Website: bh-photo
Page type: order-tracking
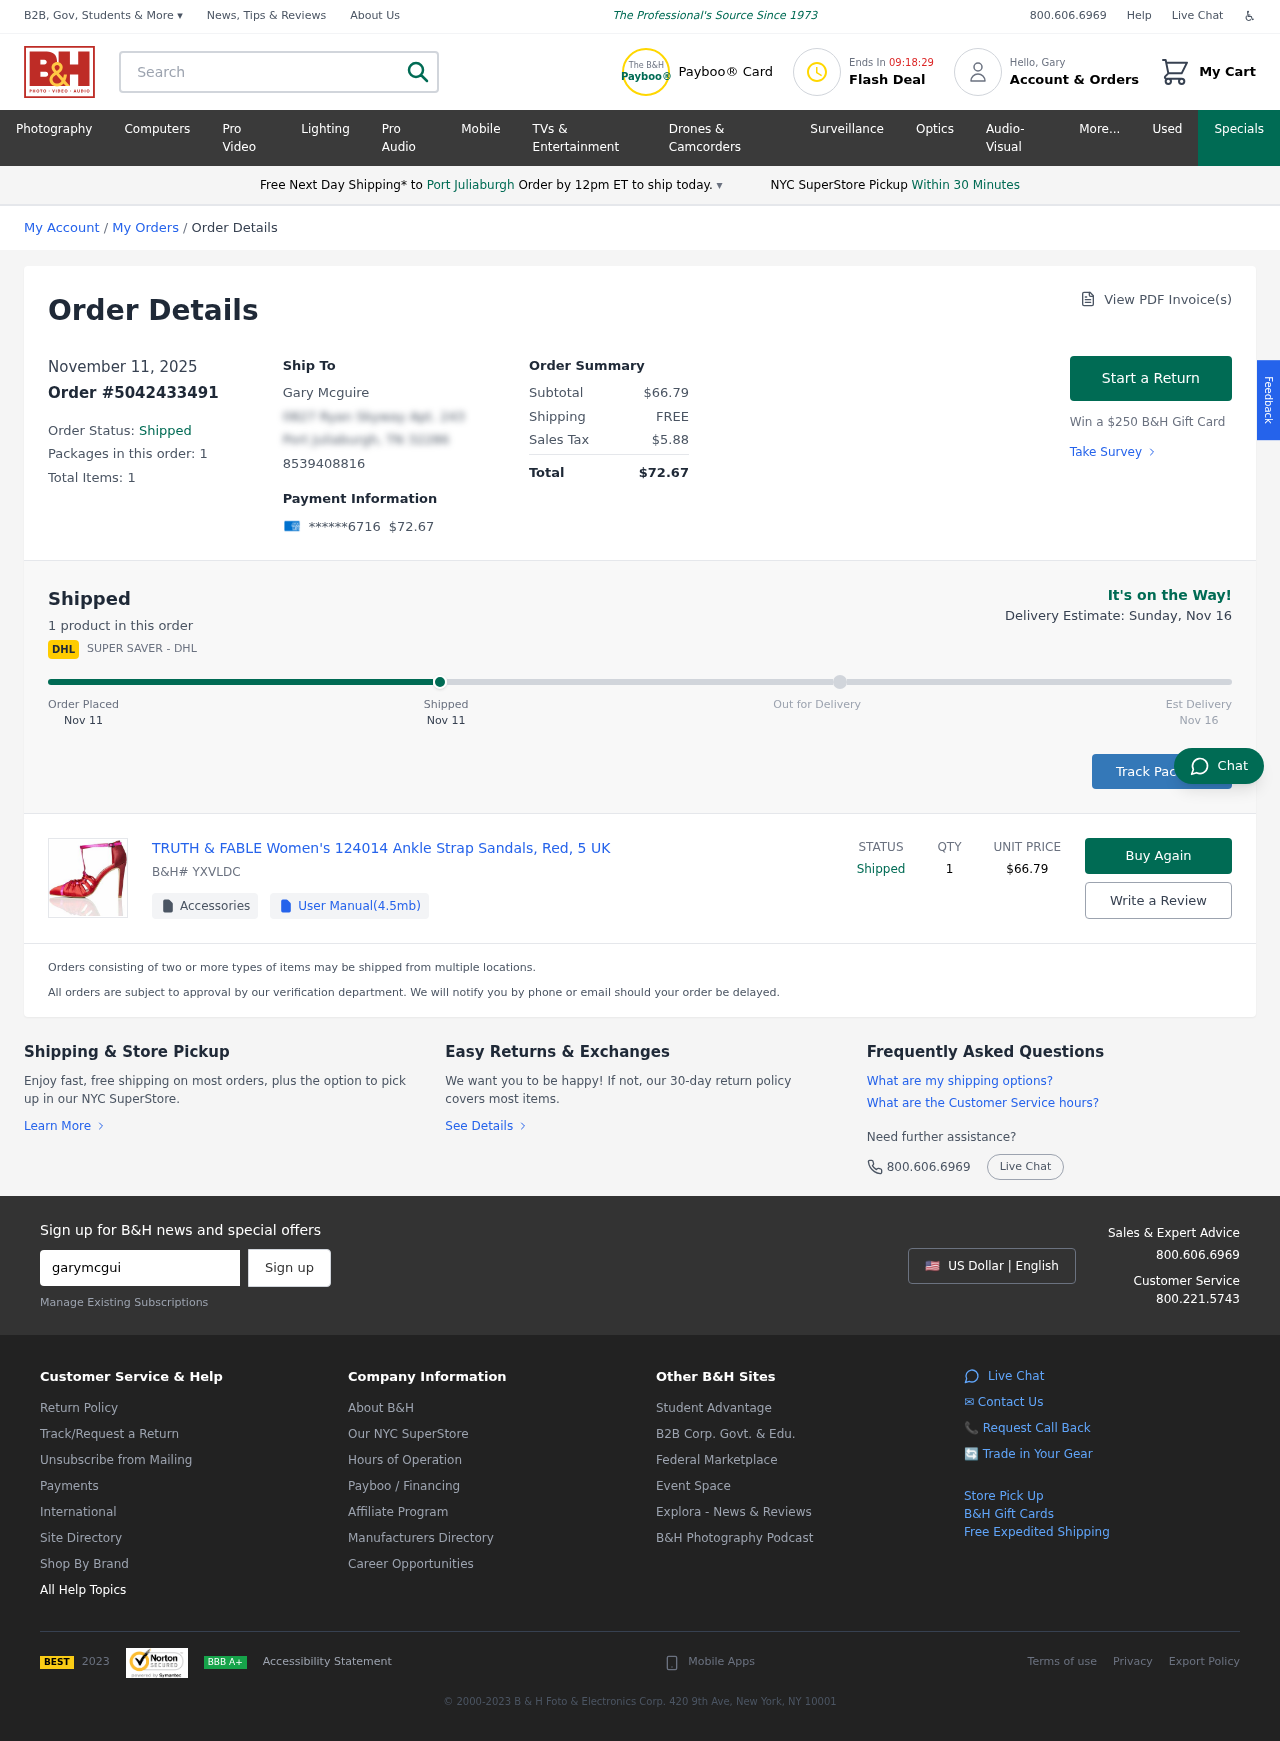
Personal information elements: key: PII_CARD_LAST4
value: ******6716
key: PII_CITY
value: Port Juliaburgh
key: PII_EMAIL
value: garymcguire@hotmail.com
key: PII_FIRSTNAME
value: Gary
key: PII_FULLNAME
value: Gary Mcguire
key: PII_PHONE
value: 8539408816
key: PII_STREET
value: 0827 Ryan Skyway Apt. 243
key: PII_CITY_STATE_ZIP
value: Port Juliaburgh, TN 32286
Product elements: key: PRODUCT1_NAME
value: TRUTH & FABLE Women's 124014 Ankle Strap Sandals, Red, 5 UK
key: PRODUCT1_PRICE
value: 66.79
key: PRODUCT1_QUANTITY
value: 1
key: PRODUCT1_SKU
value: YXVLDC
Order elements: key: ORDER_DATE
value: Nov 11
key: ORDER_DATE
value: November 11, 2025
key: ORDER_ID
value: Order #5042433491
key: ORDER_NUM_PACKAGES
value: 1
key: ORDER_NUM_ITEMS
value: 1
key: ORDER_NUM_ITEMS
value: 1 product
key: ORDER_TOTAL
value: $72.67
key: ORDER_SUBTOTAL
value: $66.79
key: ORDER_SHIPPING_COST
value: FREE
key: ORDER_TAX
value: $5.88
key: ORDER_DELIVERY_DATE
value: Nov 16
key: ORDER_DELIVERY_DATE
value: Delivery Estimate: Sunday, Nov 16
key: ORDER_SHIPPING_DATE
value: Nov 11
Search elements: key: HEADER_SEARCH
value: Search